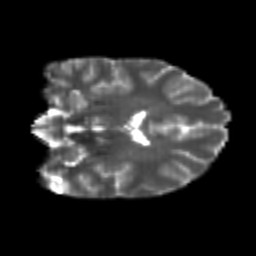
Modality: T2w
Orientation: coronal
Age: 21
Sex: female
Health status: healthy
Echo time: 0.074 s